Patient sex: M
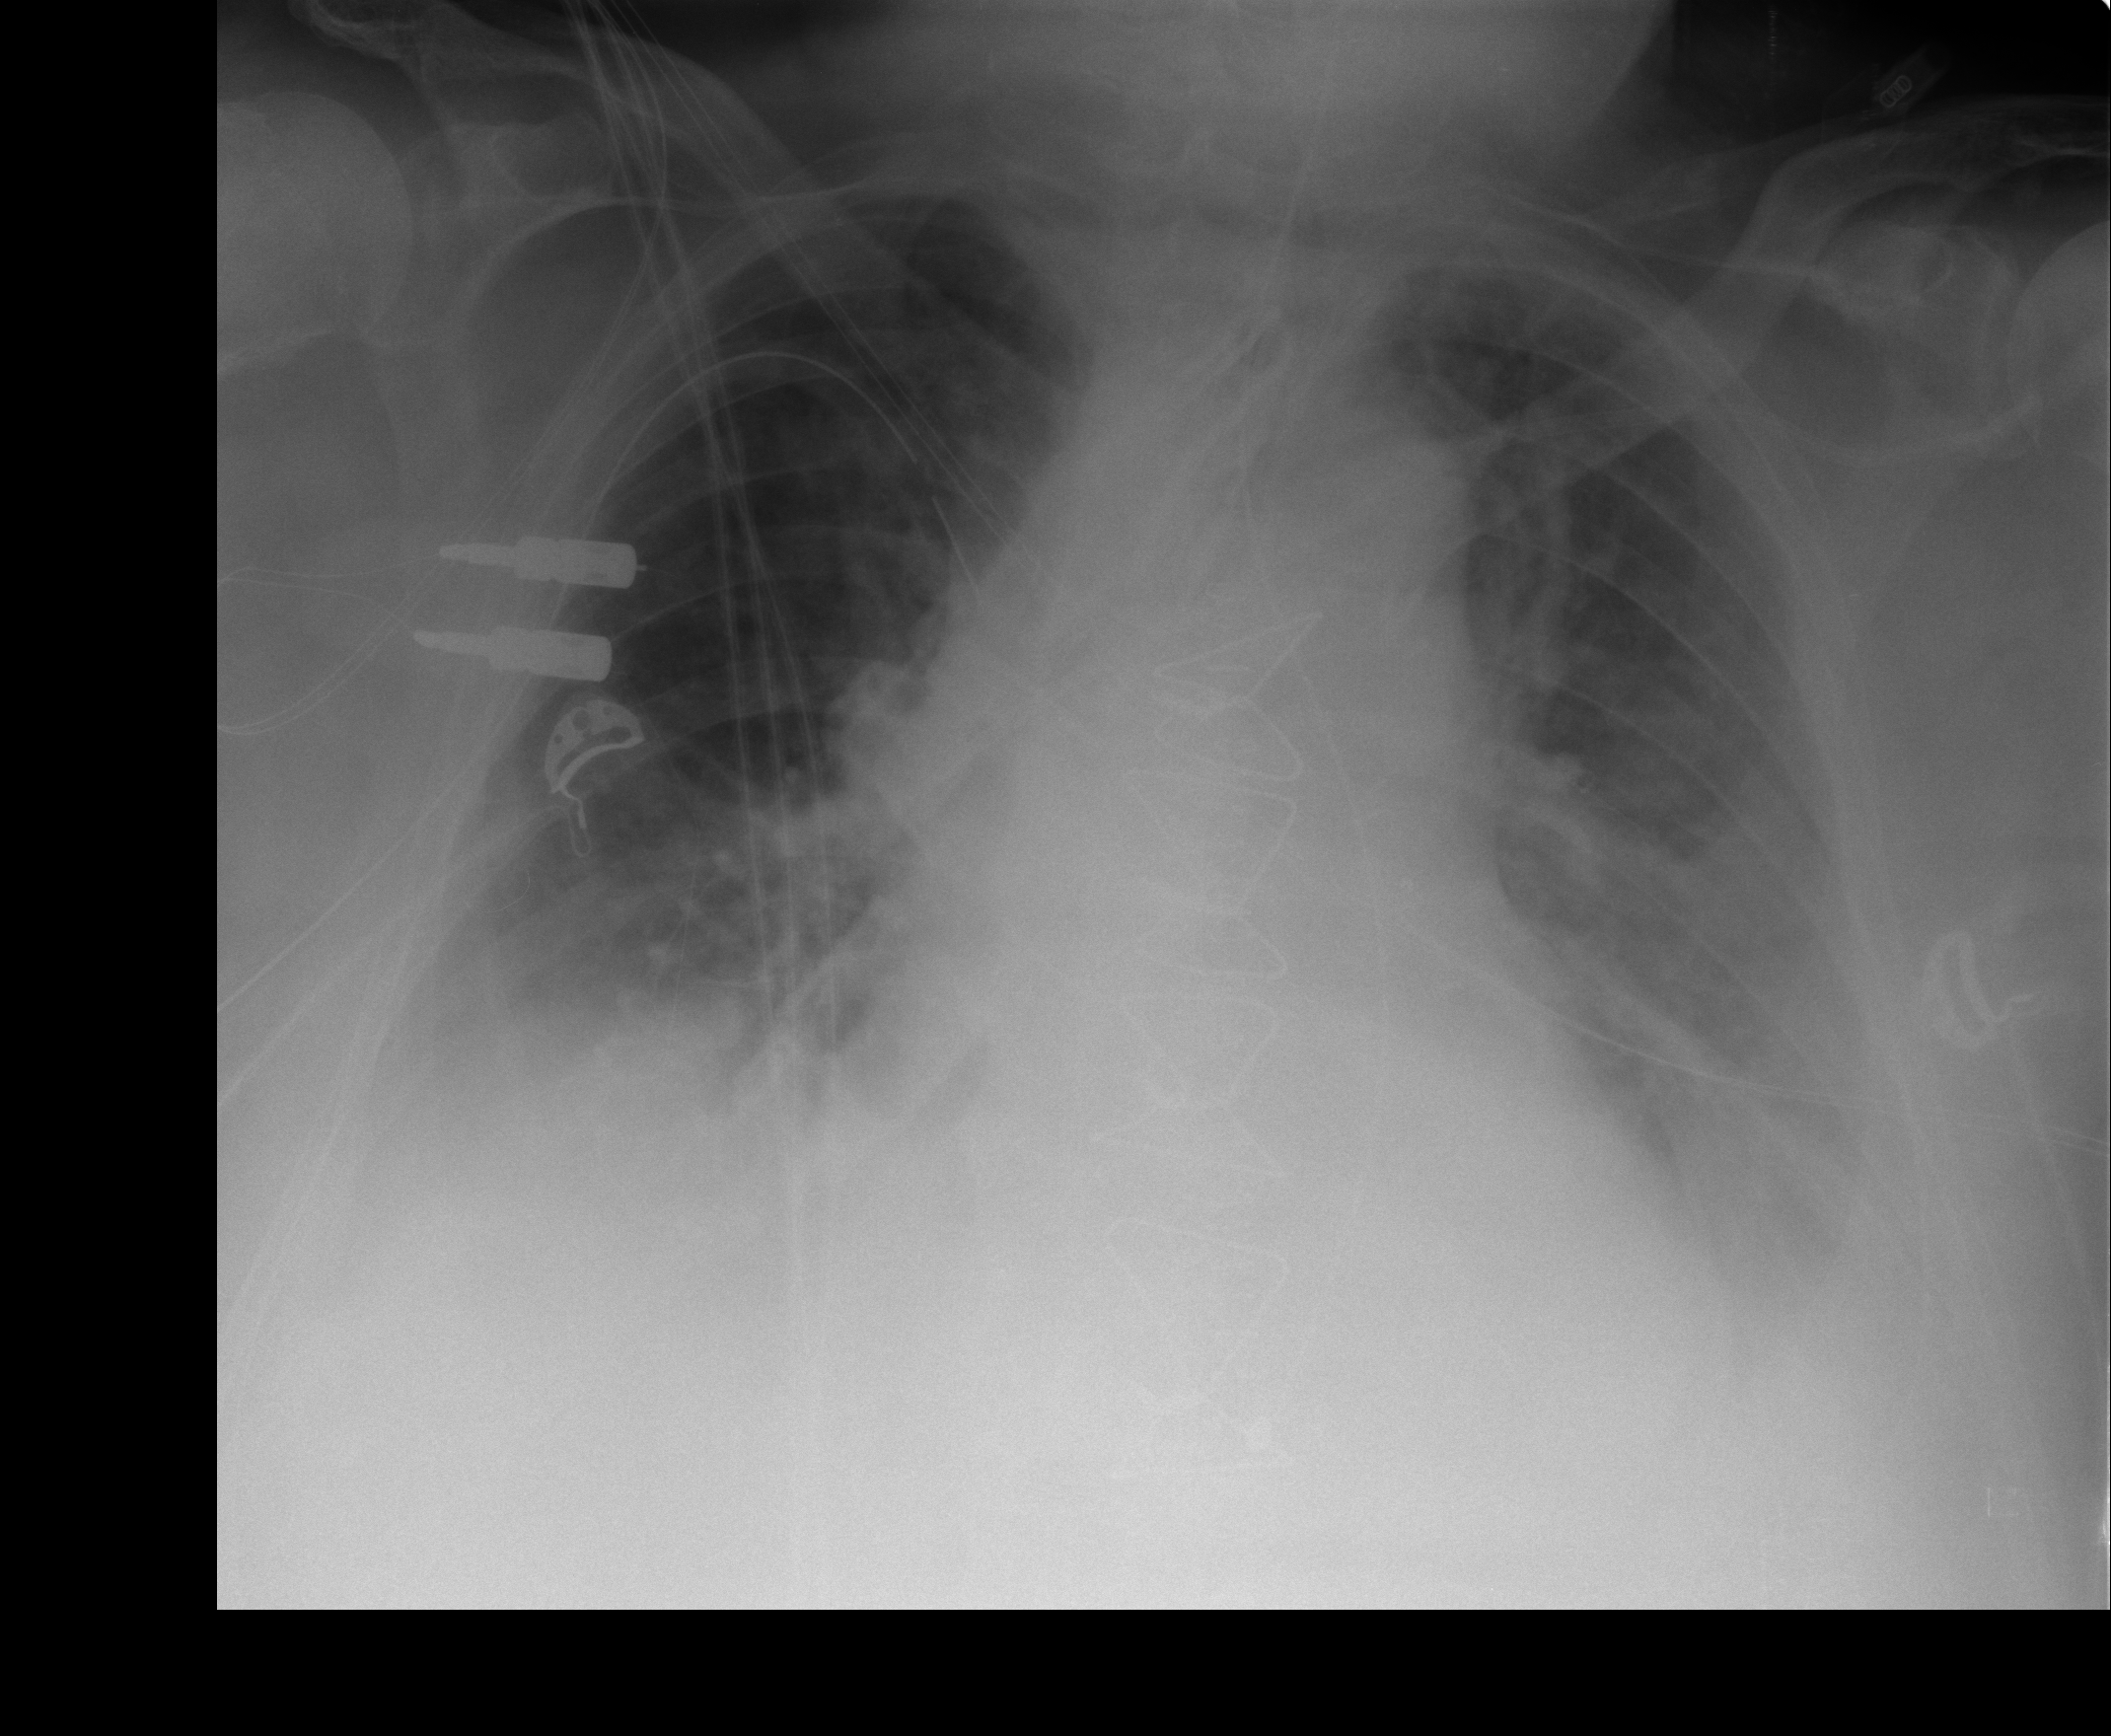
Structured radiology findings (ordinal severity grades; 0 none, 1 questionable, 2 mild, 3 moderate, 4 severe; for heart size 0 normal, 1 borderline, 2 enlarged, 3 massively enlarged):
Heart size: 2
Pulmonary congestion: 2
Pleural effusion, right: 2
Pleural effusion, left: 2
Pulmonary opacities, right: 2
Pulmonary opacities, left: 2
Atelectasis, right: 2
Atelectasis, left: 2